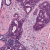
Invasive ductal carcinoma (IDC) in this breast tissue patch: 0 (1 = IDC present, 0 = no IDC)